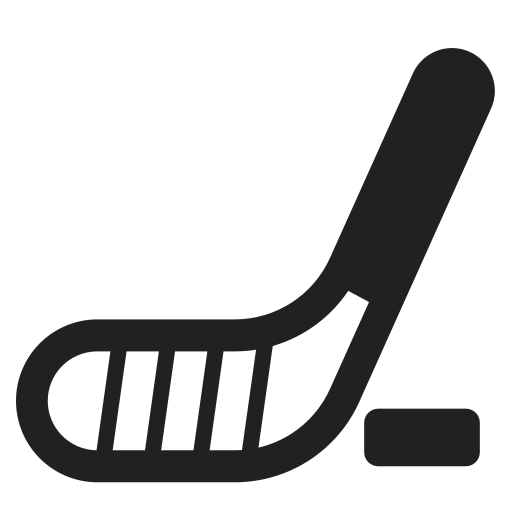
ice hockey high contrast